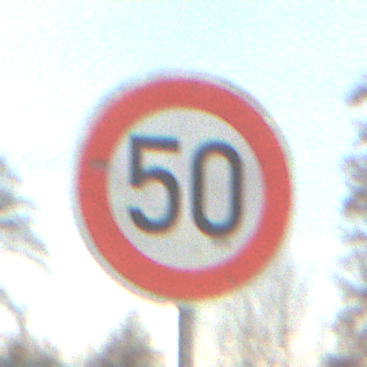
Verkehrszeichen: Geschwindigkeit50
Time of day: MorningAfternoon
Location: Outdoor (Suburban)
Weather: PartlyCloudy
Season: NotSpecified
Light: Natural